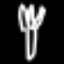
Label: fork